Question: I'm in trouble trying to do this :

I managed to do something like this :
'''
display: table-cell;
vertical-align: middle;
background: rgb(245,245,245); /* Old browsers */
background: -moz-linear-gradient(top, rgba(245,245,245,1) 0%, rgba(230,230,230,1) 100%); /* FF3.6+ */
background: -webkit-gradient(linear, left top, left bottom, color-stop(0%,rgba(245,245,245,1)), color-stop(100%,rgba(230,230,230,1))); /* Chrome,Safari4+ */
background: -webkit-linear-gradient(top, rgba(245,245,245,1) 0%,rgba(230,230,230,1) 100%); /* Chrome10+,Safari5.1+ */
background: -o-linear-gradient(top, rgba(245,245,245,1) 0%,rgba(230,230,230,1) 100%); /* Opera 11.10+ */
background: -ms-linear-gradient(top, rgba(245,245,245,1) 0%,rgba(230,230,230,1) 100%); /* IE10+ */
background: linear-gradient(to bottom, rgba(245,245,245,1) 0%,rgba(230,230,230,1) 100%); /* W3C */
filter: progid:DXImageTransform.Microsoft.gradient( startColorstr='#f5f5f5', endColorstr='#e6e6e6',GradientType=0 ); /* IE6-9 */
'''
for the main container of text, and :
'''
width: 0;
height: 0;
border-top: 25px solid transparent;
border-bottom: 25px solid transparent;
border-left: 40px solid #FEEDDD;
display: inline-block;
'''
to do the triangle. I would then place the circle with the number in absolute position inside of it.
But can't figure out how I would do for the triangle "border" to be gradient like the other div, nor giving it a white outer border...
Thanks ahead !
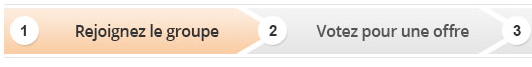
Answer: It's definitely possible.
I created not so long ago a back button with a gradient arrow. See <URL>
So just change the orientation, the colors and resize it to what you want but you've got the idea here I guess.
HTML:
'''
<button>Rejoignez le groupe</button>
'''
CSS:
'''
button {
position: relative;
display: inline-block;
border: 1px solid #555555;
margin: 0;
font-size: 12px;
color: inherit;
cursor: pointer;
height: 30px;
padding: 0 10px;
margin-right: 10px;
font-weight: bold;
-webkit-box-sizing: border-box;
-moz-box-sizing: border-box;
box-sizing: border-box;
background: -webkit-gradient(linear, 50% 0%, 50% 100%, color-stop(0%, #eeeeee), color-stop(100%, #888888));
background: -webkit-linear-gradient(top, #eeeeee, #888888);
background: -moz-linear-gradient(top, #eeeeee, #888888);
background: -o-linear-gradient(top, #eeeeee, #888888);
background: linear-gradient(top, #eeeeee, #888888);
-webkit-border-radius: 4px;
-moz-border-radius: 4px;
-ms-border-radius: 4px;
-o-border-radius: 4px;
border-radius: 4px;
text-shadow: rgba(255, 255, 255, 0.5) 0 1px 0;
-webkit-box-shadow: rgba(255, 255, 255, 0.5) 0 1px 0;
-moz-box-shadow: rgba(255, 255, 255, 0.5) 0 1px 0;
box-shadow: rgba(255, 255, 255, 0.5) 0 1px 0;
}
button:after {
clip: rect(14px, 14px, 28px, 1px);
-webkit-transform: skewX(-35deg);
-moz-transform: skewX(-35deg);
-ms-transform: skewX(-35deg);
-o-transform: skewX(-35deg);
transform: skewX(-35deg);
content: "";
top: 0;
position: absolute;
height: 100%;
width: 8%;
right: -10px;
border-right: inherit;
background: inherit;
-webkit-box-shadow: inherit;
-moz-box-shadow: inherit;
box-shadow: inherit;
}
button:before{
clip: rect(1px, 14px, 14px, 1px);
background: red;
-webkit-transform: skewX(35deg);
-moz-transform: skewX(35deg);
-ms-transform: skewX(35deg);
-o-transform: skewX(35deg);
transform: skewX(35deg);
content: "";
top: 0;
position: absolute;
height: 100%;
width: 8%;
right: -10px;
border-right: inherit;
background: inherit;
-webkit-box-shadow: inherit;
-moz-box-shadow: inherit;
box-shadow: inherit;
}
'''
---
Tell me if it's too confusing and need some guidance to change orientation, size and colors.